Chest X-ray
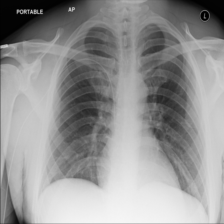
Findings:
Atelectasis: negative
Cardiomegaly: negative
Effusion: negative
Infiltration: negative
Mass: negative
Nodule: negative
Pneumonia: negative
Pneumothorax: negative
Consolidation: negative
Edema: negative
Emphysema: negative
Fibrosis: negative
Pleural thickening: negative
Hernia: negative